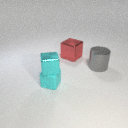
small cyan metal cube above small cyan rubber cube